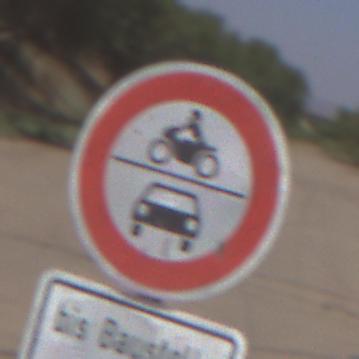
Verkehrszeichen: VerbotKraftfahrzeuge
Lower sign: SonstigeFahrzeugePersonengruppenFrei2
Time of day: Midday
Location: Outdoor (RoadRail)
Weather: Clear
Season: NotSpecified
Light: Natural